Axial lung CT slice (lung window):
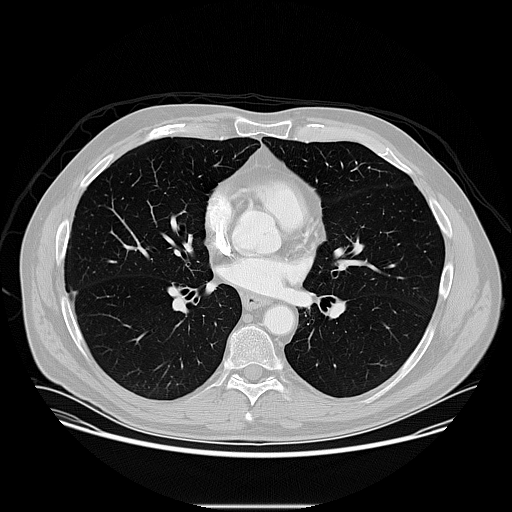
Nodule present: no